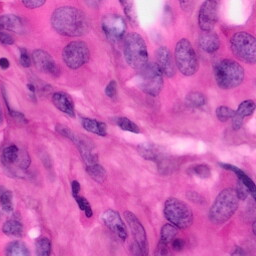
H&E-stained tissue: Pancreatic